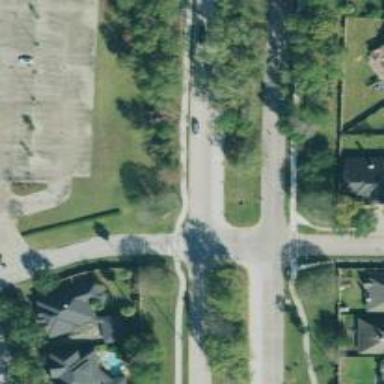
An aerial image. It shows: Road with stop sign.